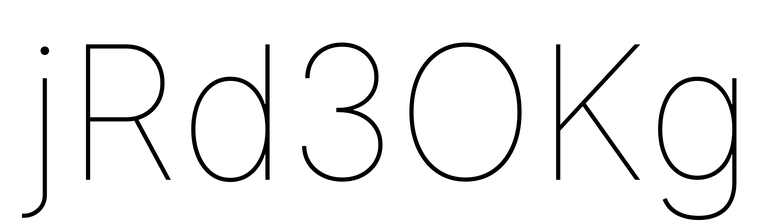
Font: Inter_Thin